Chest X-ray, PA view. Patient: 34 years old, sex M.
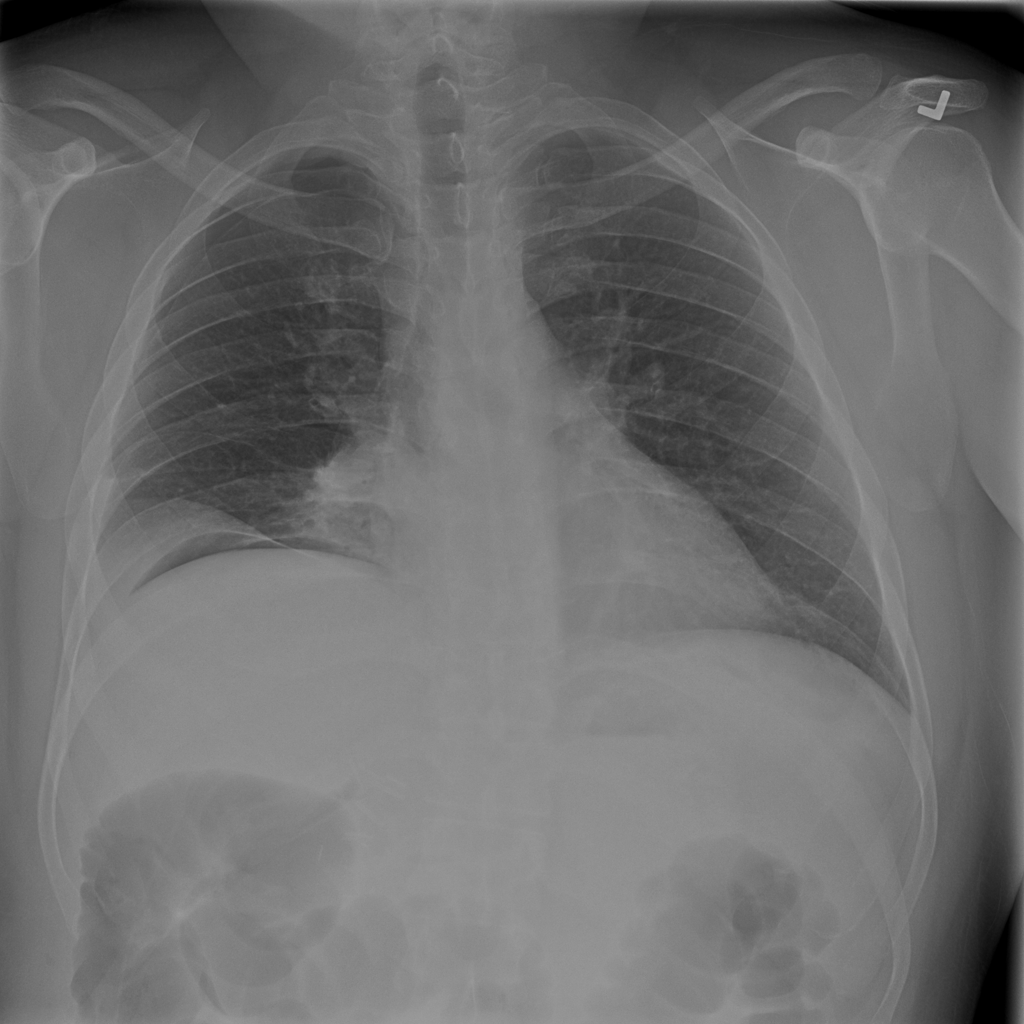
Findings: Effusion, Pneumothorax